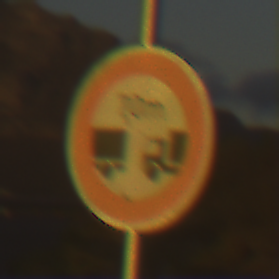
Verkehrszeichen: VerbotUnterschreitenMindestabstand
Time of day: SunriseSunset
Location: Outdoor (RoadRail)
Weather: PartlyCloudy
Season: NotSpecified
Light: Natural